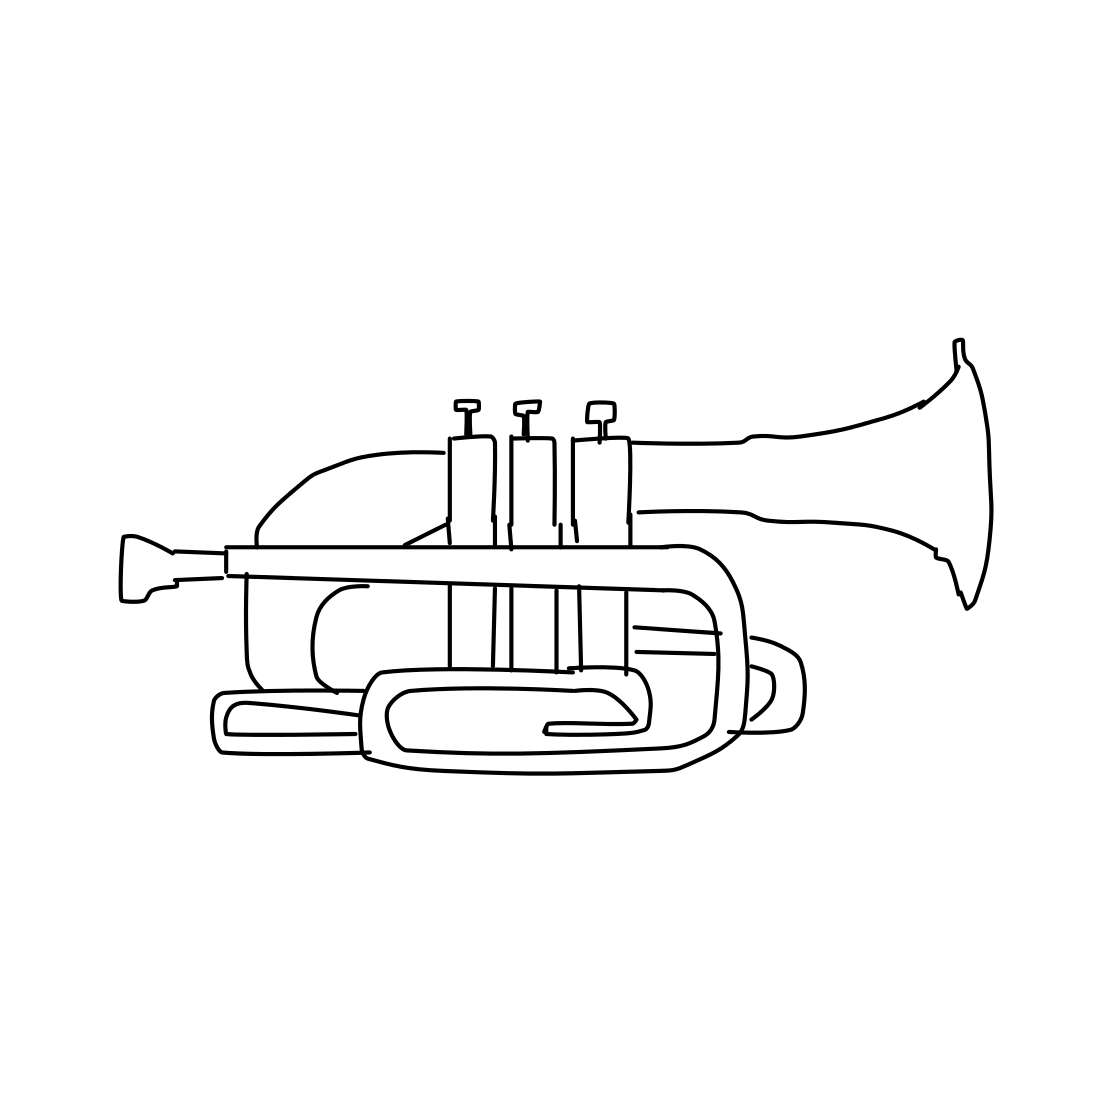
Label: trumpet